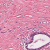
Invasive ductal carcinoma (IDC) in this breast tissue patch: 0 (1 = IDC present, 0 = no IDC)